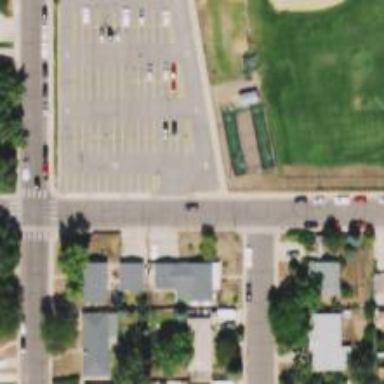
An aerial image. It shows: School driveway surfaced with asphalt.